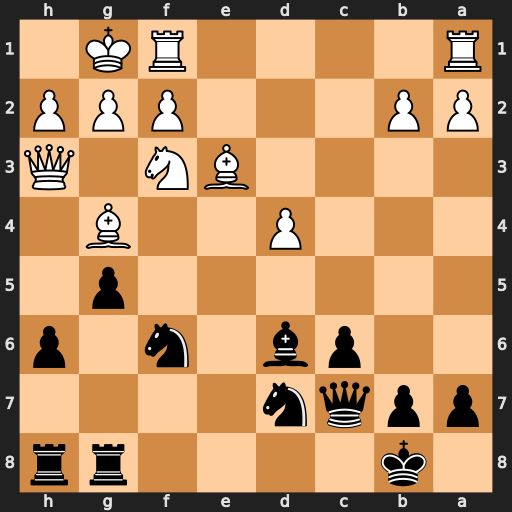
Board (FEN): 1k4rr/ppqn4/2pb1n1p/6p1/3P2B1/4BN1Q/PP3PPP/R4RK1
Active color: b
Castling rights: -
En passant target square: -
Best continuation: h5 Be6 g4 Qh4 gxf3